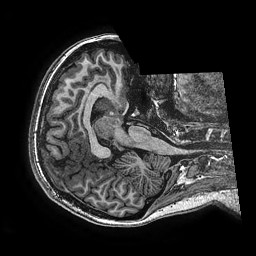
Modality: T1w
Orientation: axial
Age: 17
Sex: female
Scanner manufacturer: ge
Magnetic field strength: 3 T
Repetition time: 0.00766 s
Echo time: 0.003476 s